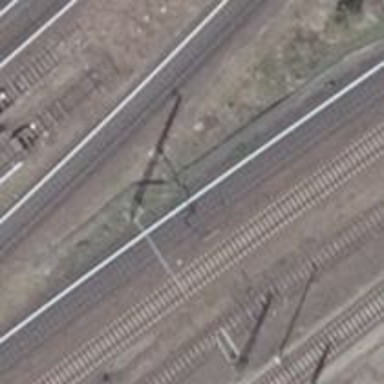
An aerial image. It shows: Light rail line with bottom electrified rails.